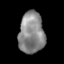
Tissue: lung
Cell type: Epithelial cells
Senescence score: 0.2042
Nuclear area (px): 1030
Mean DAPI intensity: 136.555